Question: I want to make cells overlapping.

What I did is
Adjust the tableview's contentSize:
'''
int count = [self.tableView numberOfRowsInSection:0];
self.tableView.contentSize = CGSizeMake(self.view.frame.size.width ,(100 * count - 30 * (count - 1)));
'''
And set the 'cellForRowAtIndexPath' :
'''
- (UITableViewCell *)tableView:(UITableView *)tableView cellForRowAtIndexPath:(NSIndexPath *)indexPath
{
UITableViewCell *cell = [tableView dequeueReusableCellWithIdentifier:@"Cell"];
if (!cell) {
cell = [[UITableViewCell alloc] initWithStyle:UITableViewCellStyleDefault reuseIdentifier:@"Cell"];
cell.contentView.backgroundColor = [UIColor orangeColor];
}
if (indexPath.row != 0) {
UITableViewCell *currentCell = [tableView cellForRowAtIndexPath:[NSIndexPath indexPathForRow:indexPath.row + 1 inSection:0]];
[currentCell setFrame:CGRectMake(0, - 30, self.view.frame.size.width, 100)];
}
return cell;
}
'''
But when I test, this is not working.
Any help? Thanks.
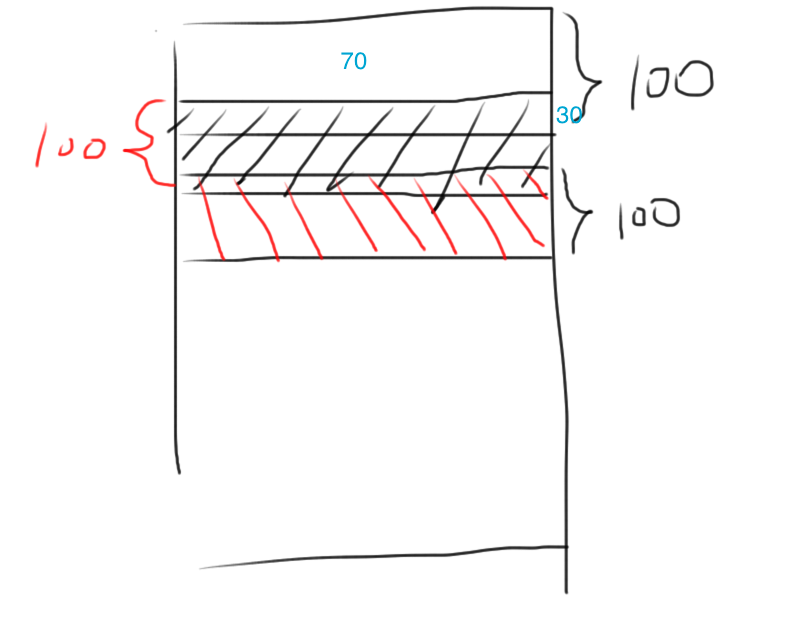
Answer: What is happing with your code is that the values that you are manually setting inside 'tableView:cellForRowAtIndexPath:' are getting overwritten by the UITableViewController layout methods.
You are not supposed to edit the frame of a table view cell directly since this is an attribute that is set by UITableViewController internally. You should only interact with this by using methods of the UITableViewDelegate protocol. ('tableView:heightForRowAtIndexPath:', ...)
IMHO the best way (cleanest one) to implement what you are describing is to subclass UICollectionView instead of UITableView and define a custom layout.
However if you wanna go the hacky way you can achieve an apparent row overlapping in many different ways.
Just as an example, you could create two different row types, one with height 30 and one with height 70, where the first one represents the overlapping part of the row and the second one represents the not-overlapping part of the row. Then use the first type for even rows and the second one for odd rows.
Hope this helps.
p.s. i'm really sorry if my english is not the best